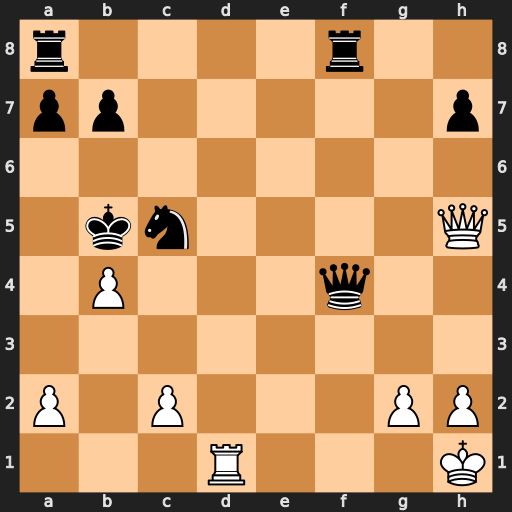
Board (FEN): r4r2/pp5p/8/1kn4Q/1P3q2/8/P1P3PP/3R3K
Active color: w
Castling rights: -
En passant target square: -
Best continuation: Qxc5+ Ka4 Qa5#